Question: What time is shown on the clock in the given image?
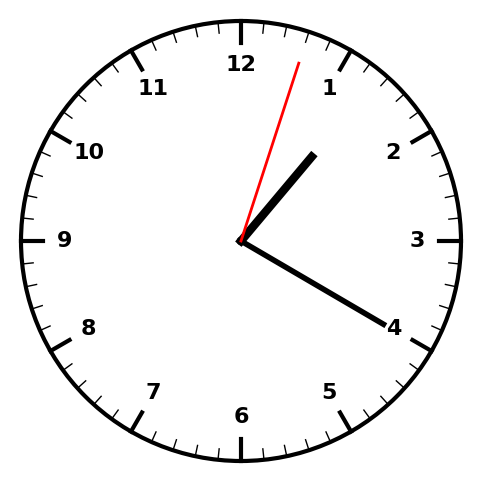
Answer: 01:20:03